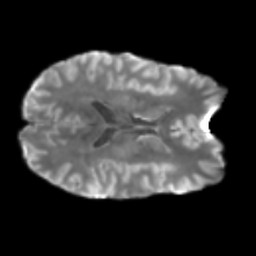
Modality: T2w
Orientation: axial
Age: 46
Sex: male
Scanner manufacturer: ge
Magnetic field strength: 3 T
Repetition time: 3.65 s
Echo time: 0.0807 s